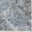
Piece: xx